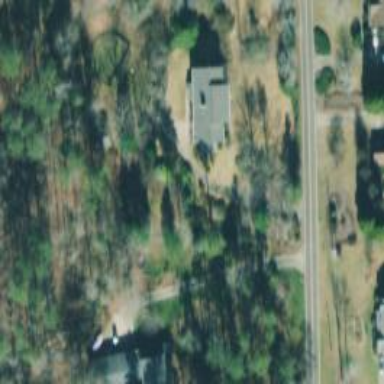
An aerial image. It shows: Driveway.